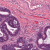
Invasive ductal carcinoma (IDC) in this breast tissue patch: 0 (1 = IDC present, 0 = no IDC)